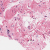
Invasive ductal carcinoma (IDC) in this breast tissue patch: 0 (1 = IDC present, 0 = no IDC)